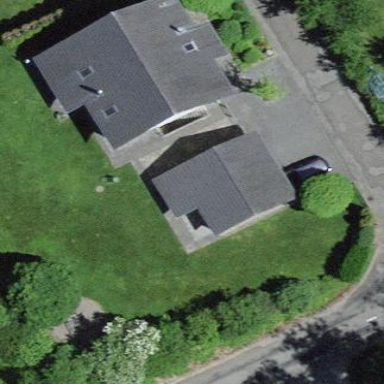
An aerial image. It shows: Garage.